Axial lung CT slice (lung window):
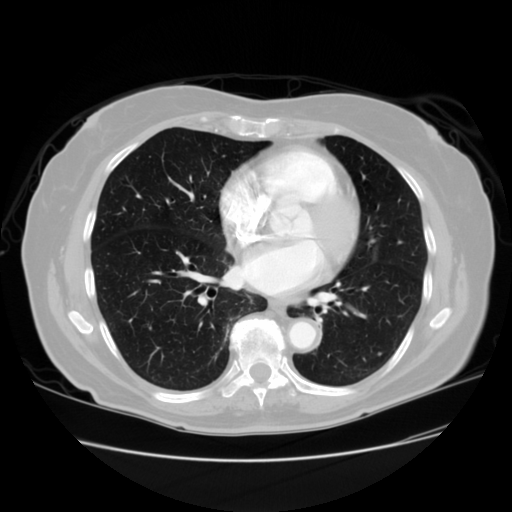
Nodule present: no